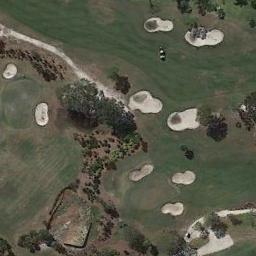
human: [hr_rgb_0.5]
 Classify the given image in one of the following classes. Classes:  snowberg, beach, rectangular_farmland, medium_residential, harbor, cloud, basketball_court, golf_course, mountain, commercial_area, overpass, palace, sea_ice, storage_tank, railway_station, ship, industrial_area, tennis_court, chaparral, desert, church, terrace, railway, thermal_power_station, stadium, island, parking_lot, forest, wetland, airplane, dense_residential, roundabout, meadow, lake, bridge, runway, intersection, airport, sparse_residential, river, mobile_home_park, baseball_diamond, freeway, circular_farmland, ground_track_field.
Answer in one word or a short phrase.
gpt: golf_course